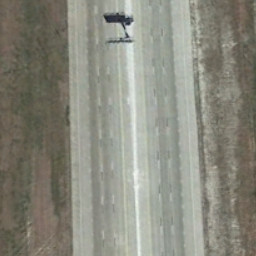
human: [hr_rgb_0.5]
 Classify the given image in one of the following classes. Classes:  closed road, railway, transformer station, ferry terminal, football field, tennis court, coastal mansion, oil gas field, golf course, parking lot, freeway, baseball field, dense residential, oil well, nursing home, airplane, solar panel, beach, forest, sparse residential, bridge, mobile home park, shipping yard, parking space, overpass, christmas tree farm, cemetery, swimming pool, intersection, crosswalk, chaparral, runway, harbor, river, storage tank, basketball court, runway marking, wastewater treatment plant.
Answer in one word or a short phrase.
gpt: freeway